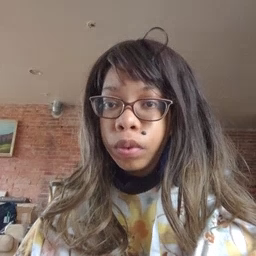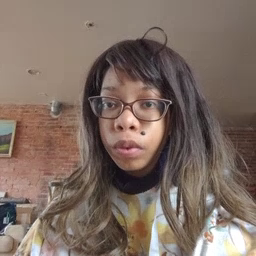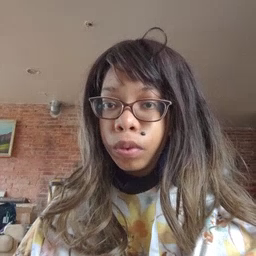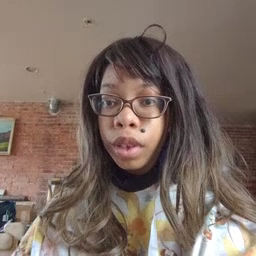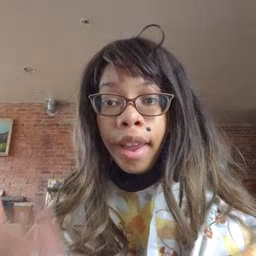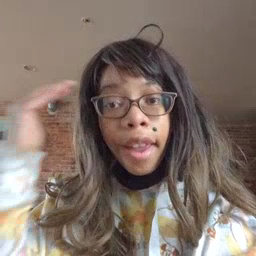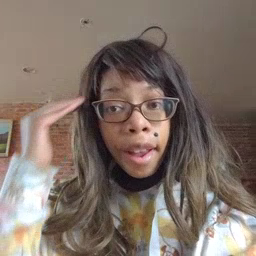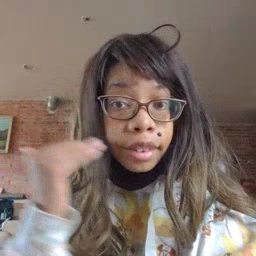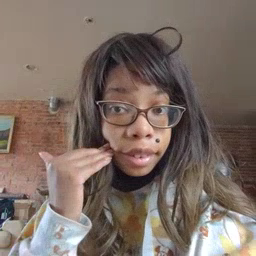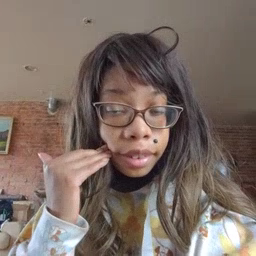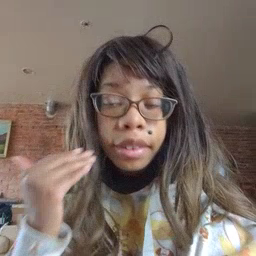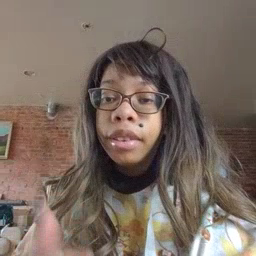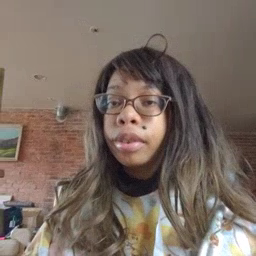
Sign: head